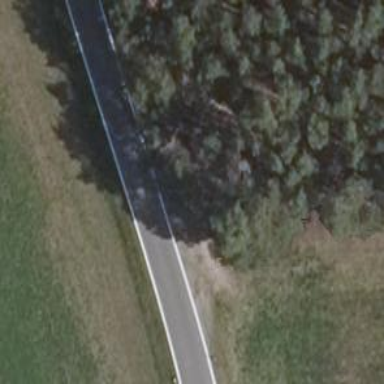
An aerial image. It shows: Tertiary road with asphalt surface.